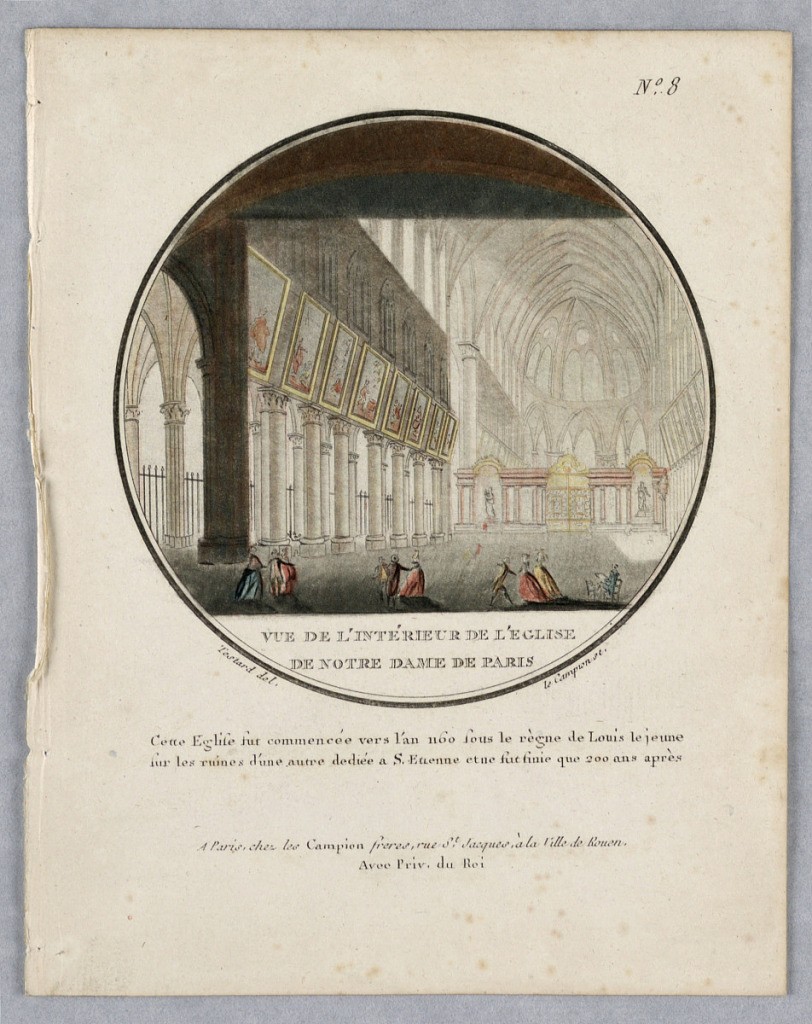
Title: Vue de l'intérieur de l'église de Notre Dame de Paris, No. 8 (View of the Exterior of the cathedral Notre Dame, Paris, Plate 8) from Vues pittoresques des principaux édifices de Paris
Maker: J. A. Campion, French, active 1750 - 1800
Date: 1792
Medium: Engraving, brush and watercolor on white paper
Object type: Print
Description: Three small groups of people in the empty nave of the cathedral of Notre Dame in Paris. Below, the title, the artists' and publisher's names, and a short commentary.